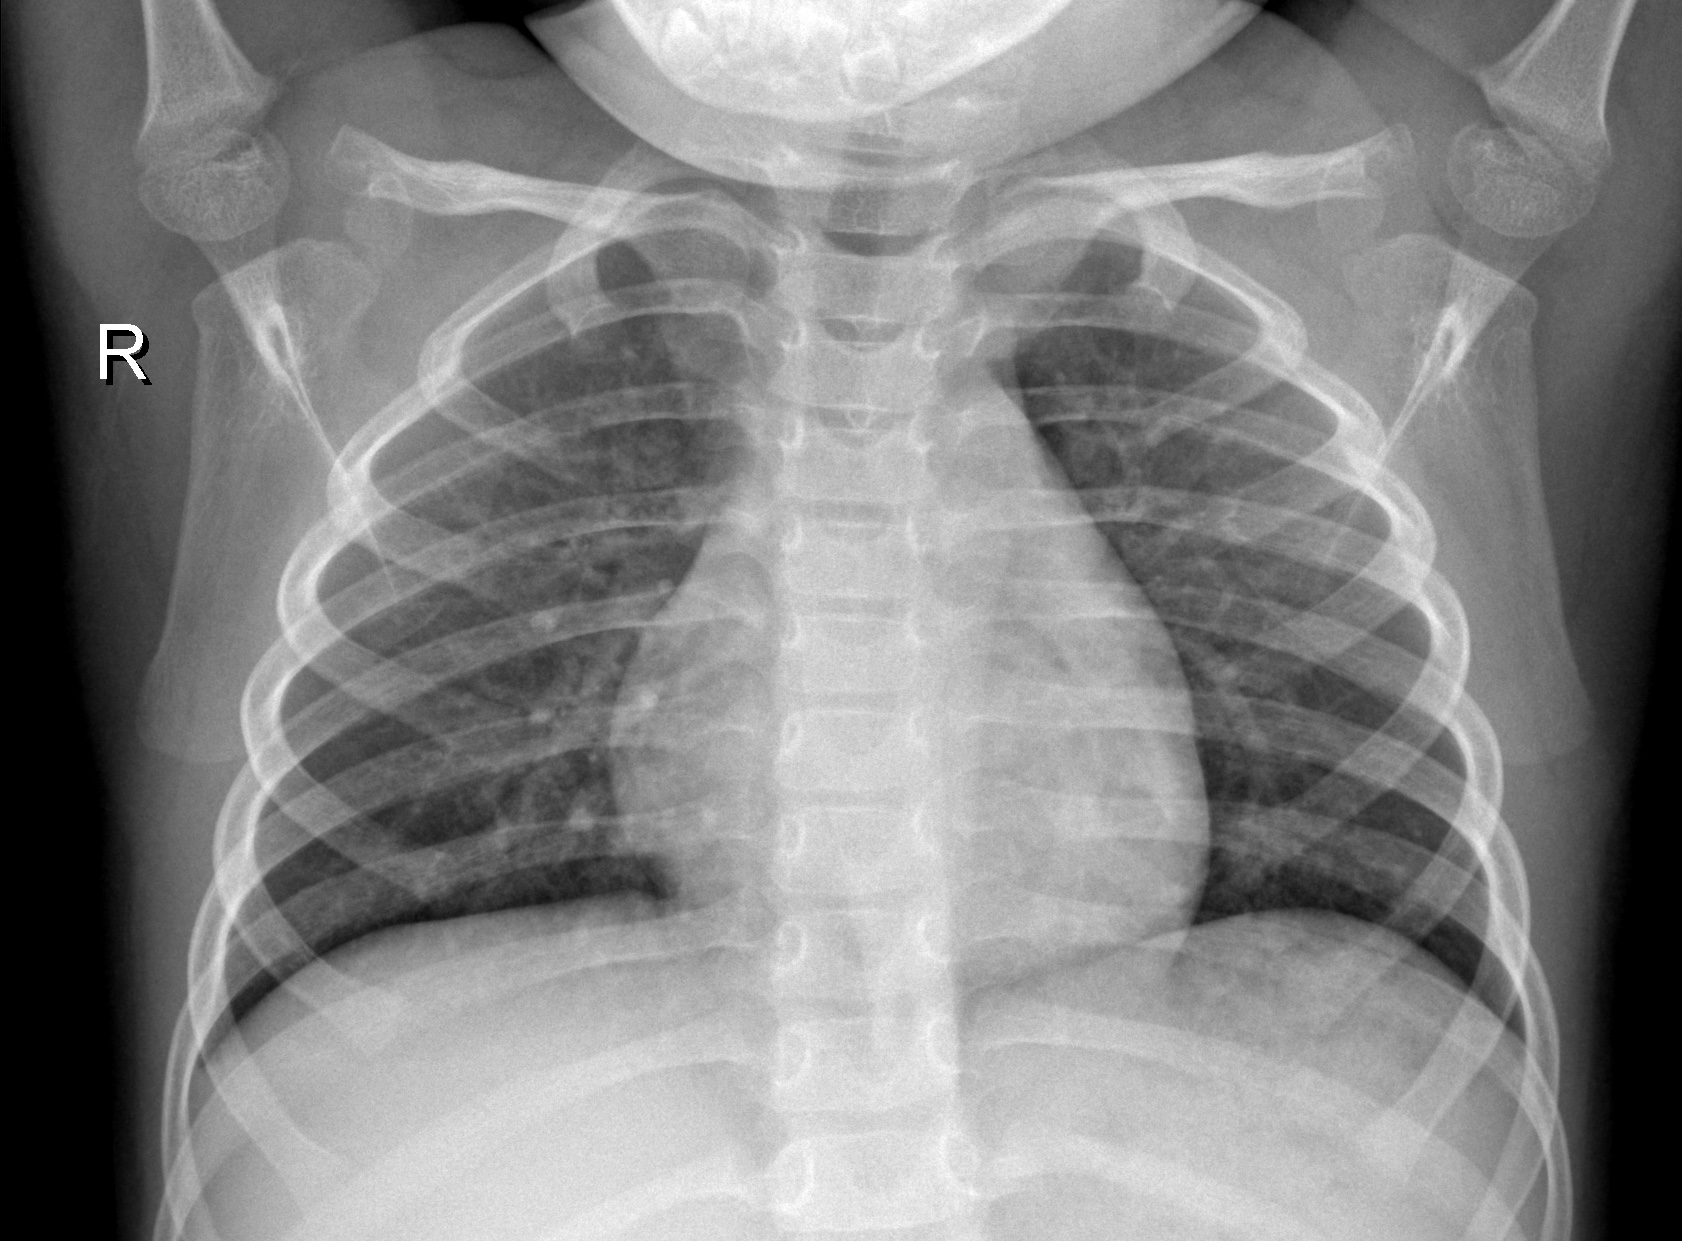
Diagnosis: NORMAL